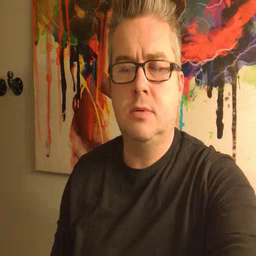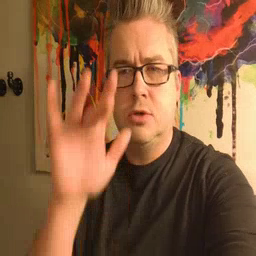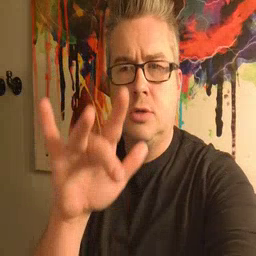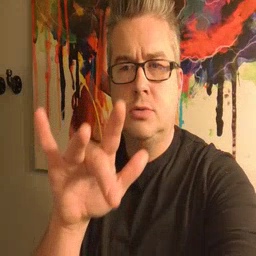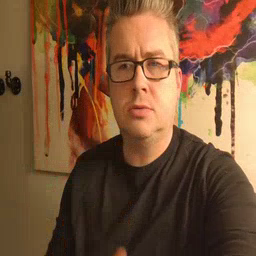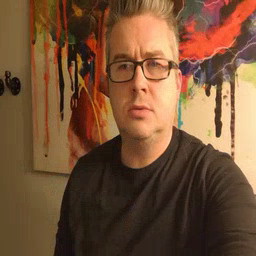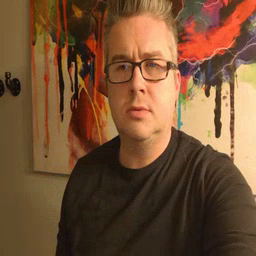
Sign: touch